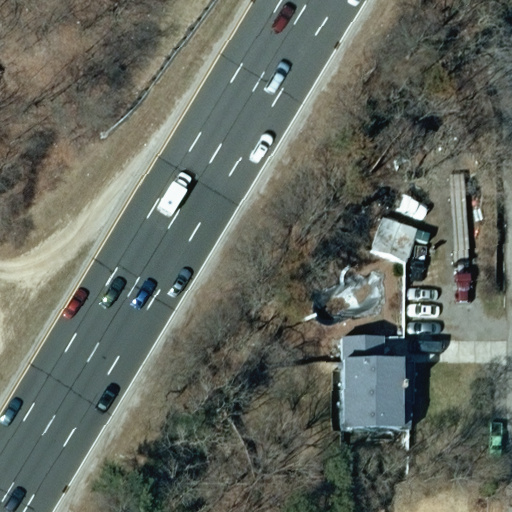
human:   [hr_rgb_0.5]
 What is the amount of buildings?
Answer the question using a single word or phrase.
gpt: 2

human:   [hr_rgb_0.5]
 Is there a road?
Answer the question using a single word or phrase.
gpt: yes

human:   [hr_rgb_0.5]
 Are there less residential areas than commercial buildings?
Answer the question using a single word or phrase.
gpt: no

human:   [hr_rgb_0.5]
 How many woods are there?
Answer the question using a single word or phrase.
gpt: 1

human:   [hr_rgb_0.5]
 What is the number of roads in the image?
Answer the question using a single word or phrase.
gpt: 3

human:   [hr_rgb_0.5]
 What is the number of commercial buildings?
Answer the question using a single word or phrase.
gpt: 0

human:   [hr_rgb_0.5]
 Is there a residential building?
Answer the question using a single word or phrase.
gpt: yes

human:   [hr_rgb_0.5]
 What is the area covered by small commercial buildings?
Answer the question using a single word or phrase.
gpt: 0m2

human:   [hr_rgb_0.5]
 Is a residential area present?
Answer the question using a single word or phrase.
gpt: yes

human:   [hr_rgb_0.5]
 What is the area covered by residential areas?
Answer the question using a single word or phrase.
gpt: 4096m2

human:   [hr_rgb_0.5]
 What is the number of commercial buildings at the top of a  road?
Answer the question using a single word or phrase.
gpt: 0

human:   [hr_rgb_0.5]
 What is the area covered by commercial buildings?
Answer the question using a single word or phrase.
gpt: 0m2

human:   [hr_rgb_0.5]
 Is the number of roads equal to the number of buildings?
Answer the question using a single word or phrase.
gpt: no

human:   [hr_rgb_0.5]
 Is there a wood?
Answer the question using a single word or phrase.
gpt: yes

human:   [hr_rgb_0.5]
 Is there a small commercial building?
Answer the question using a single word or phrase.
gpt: no

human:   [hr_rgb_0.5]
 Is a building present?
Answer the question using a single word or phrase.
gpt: yes

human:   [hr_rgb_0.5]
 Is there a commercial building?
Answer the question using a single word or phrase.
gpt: no

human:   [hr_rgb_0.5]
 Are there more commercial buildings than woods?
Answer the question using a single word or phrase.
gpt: no

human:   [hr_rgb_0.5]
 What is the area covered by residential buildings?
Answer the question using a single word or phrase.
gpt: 268m2

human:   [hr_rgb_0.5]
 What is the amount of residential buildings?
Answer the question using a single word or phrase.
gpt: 1

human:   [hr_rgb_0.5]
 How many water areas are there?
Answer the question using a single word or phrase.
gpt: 0

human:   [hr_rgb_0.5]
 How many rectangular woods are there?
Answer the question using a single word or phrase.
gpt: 1

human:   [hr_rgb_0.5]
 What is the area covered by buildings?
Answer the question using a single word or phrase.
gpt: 330m2

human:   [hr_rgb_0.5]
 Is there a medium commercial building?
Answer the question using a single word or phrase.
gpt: no

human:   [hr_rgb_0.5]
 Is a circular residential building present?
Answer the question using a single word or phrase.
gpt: no

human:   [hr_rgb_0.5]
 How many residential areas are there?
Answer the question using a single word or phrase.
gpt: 1

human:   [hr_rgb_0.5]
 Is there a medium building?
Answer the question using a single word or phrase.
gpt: yes

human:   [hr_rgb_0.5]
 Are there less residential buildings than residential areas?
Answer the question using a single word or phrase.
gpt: no

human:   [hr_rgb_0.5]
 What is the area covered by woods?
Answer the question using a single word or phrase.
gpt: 6505m2

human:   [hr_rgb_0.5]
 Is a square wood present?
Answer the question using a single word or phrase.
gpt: no

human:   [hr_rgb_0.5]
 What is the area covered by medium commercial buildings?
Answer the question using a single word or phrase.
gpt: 0m2

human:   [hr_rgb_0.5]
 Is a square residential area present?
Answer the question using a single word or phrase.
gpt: no

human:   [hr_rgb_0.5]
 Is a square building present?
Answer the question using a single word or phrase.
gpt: no

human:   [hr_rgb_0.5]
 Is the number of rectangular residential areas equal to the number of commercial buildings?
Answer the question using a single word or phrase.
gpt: no

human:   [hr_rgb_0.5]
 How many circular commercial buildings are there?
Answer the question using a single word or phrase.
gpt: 0

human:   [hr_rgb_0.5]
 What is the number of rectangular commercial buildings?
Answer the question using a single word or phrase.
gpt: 0

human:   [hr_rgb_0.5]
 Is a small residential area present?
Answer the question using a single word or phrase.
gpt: no

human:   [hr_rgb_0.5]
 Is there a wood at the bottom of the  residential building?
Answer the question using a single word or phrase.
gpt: no

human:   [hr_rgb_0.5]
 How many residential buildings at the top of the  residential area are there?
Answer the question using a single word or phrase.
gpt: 0

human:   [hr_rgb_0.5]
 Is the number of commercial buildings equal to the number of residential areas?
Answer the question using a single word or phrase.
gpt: no

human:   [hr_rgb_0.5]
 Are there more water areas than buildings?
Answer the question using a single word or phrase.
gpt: no

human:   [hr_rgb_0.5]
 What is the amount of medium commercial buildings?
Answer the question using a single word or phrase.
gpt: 0

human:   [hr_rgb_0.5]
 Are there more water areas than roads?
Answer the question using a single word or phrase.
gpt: no

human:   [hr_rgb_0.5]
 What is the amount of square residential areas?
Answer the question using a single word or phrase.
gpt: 0

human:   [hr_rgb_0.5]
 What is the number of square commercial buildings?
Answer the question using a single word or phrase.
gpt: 0

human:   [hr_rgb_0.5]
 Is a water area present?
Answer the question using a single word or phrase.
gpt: no

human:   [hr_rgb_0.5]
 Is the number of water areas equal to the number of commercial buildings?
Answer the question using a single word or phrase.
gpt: yes

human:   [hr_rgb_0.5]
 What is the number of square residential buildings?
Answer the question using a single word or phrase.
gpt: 0

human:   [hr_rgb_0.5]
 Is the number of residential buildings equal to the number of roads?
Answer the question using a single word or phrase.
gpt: no

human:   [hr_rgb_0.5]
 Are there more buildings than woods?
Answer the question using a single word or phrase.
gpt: yes

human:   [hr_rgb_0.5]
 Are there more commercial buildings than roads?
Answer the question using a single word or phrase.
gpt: no

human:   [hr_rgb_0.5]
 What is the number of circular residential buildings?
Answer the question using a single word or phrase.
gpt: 0

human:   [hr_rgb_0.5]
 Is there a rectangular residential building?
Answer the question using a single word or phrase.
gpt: no

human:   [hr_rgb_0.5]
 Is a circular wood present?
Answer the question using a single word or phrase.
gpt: no

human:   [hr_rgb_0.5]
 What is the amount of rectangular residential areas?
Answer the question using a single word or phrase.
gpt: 1

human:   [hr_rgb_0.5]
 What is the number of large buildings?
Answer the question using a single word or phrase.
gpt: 0

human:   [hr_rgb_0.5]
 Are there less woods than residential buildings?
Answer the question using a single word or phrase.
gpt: no

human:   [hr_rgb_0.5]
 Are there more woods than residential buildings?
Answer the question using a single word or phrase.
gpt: no

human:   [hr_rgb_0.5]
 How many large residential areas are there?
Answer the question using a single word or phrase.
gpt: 1

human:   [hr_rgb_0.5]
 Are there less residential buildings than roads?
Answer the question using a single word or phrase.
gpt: yes

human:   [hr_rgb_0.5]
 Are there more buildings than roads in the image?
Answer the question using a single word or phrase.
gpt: no

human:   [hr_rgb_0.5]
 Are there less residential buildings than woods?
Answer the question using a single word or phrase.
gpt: no

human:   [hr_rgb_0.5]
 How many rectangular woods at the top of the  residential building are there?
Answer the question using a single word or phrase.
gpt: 1

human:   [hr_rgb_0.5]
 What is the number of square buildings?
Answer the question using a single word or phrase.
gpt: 0